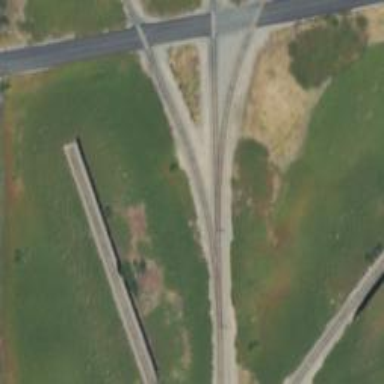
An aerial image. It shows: Railway spur service.